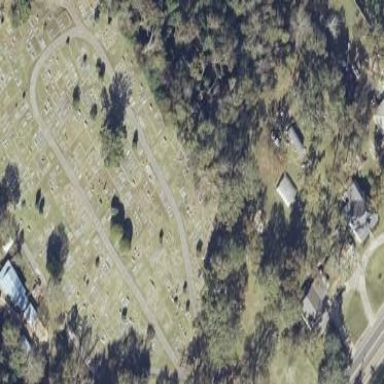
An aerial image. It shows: Cemetery.